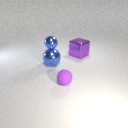
large blue metal sphere to the left of large purple metal cube